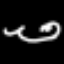
Label: squiggle